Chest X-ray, PA view. Patient: 22 years old, sex F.
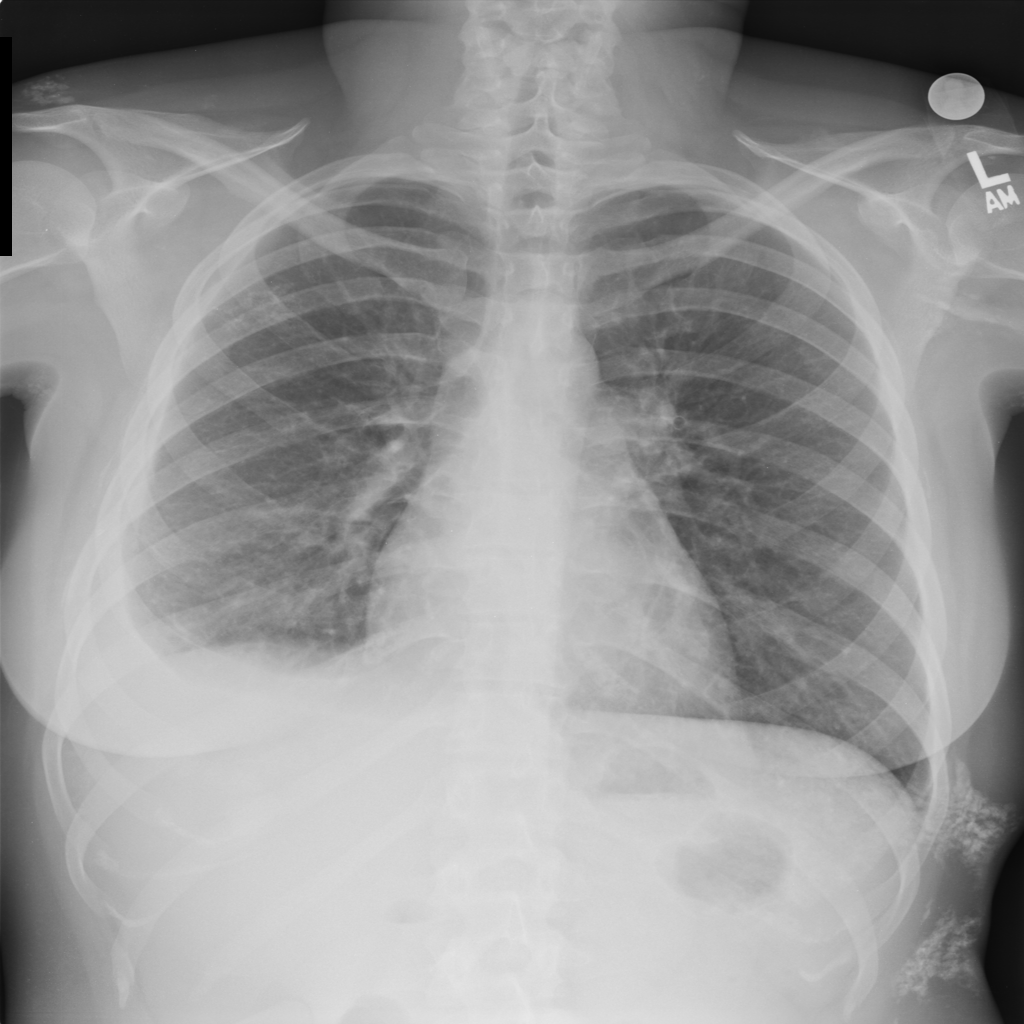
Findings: Effusion